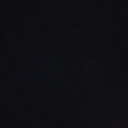
Screen state: off